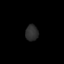
Tissue: lung
Cell type: Epithelial cells
Senescence score: 0.208
Nuclear area (px): 199
Mean DAPI intensity: 45.251